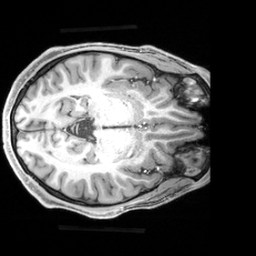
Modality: T1w
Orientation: axial